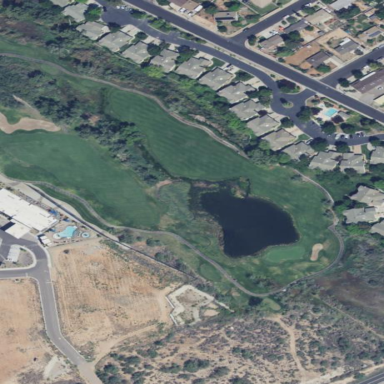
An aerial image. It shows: Rough grassy area used for golf.